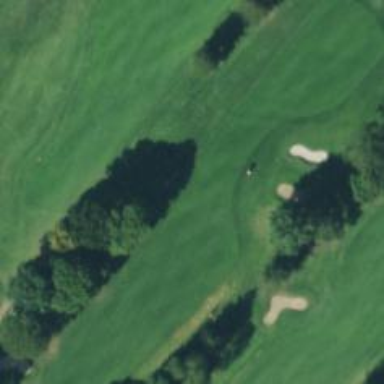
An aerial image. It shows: View of golf hole.